Interaction volume radius: 10 \u00c5
Interaction volume height: 10 \u00c5
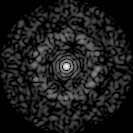
Disorder parameter: 0.8565